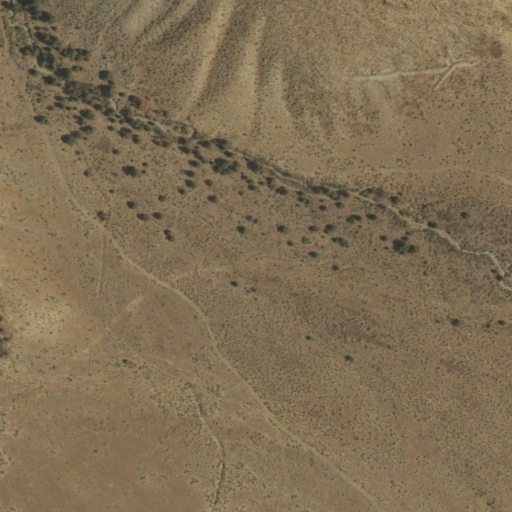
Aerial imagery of valley in Nevada named Augusta Canyon containing shrub and evergreen forest